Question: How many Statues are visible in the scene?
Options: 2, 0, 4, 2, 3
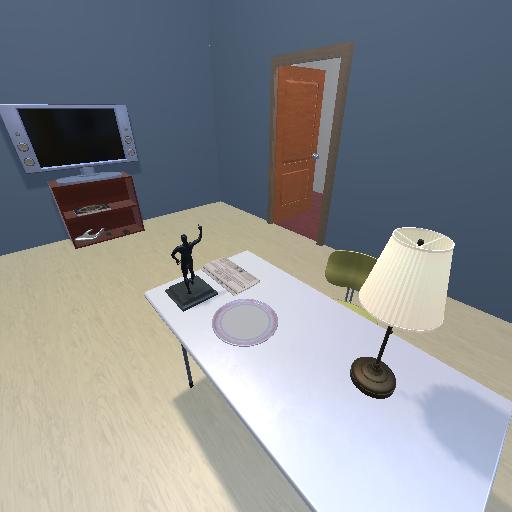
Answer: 2